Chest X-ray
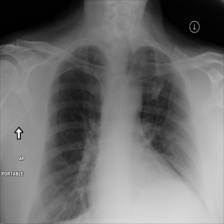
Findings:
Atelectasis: negative
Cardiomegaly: negative
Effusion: negative
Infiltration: negative
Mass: negative
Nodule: negative
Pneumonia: negative
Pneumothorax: negative
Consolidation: negative
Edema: negative
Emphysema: negative
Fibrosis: negative
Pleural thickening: negative
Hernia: negative